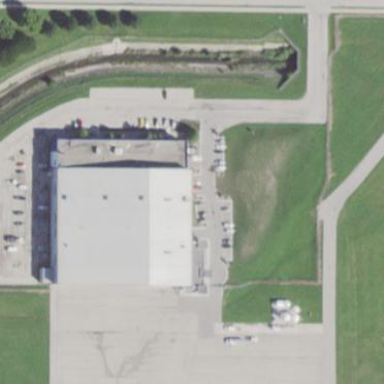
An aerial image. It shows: Hangar building at the airport.